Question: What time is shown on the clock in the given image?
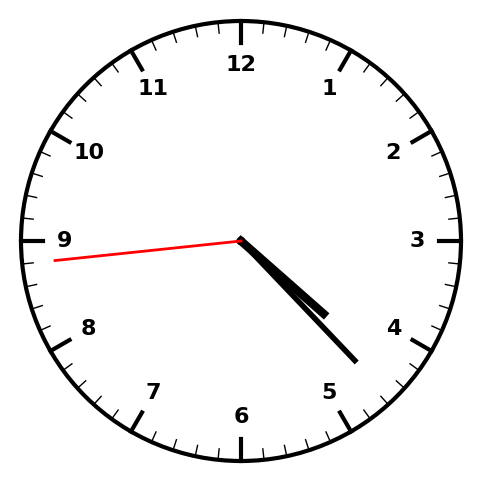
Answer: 04:22:44